Question: I have a page html, where i need to send an image embedded in email, but in mail icon is displayed as below:

Below is the code i have used to embed image URL in email, the image it found is in the resources folder of my project.
'''
<img src="../ScoreExcepciones/src/main/webapp/resources/theme/img/Acertum.jpg" ALIGN="right" />
'''
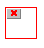
Answer: Have you tried using the full file path to the source image?
The " ..." is referencing the internal directory that works just fine in your IDE but there's no way to fetch that when reading from email.